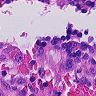
Metastatic tissue present: no